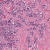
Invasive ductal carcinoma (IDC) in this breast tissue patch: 1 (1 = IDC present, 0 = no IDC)